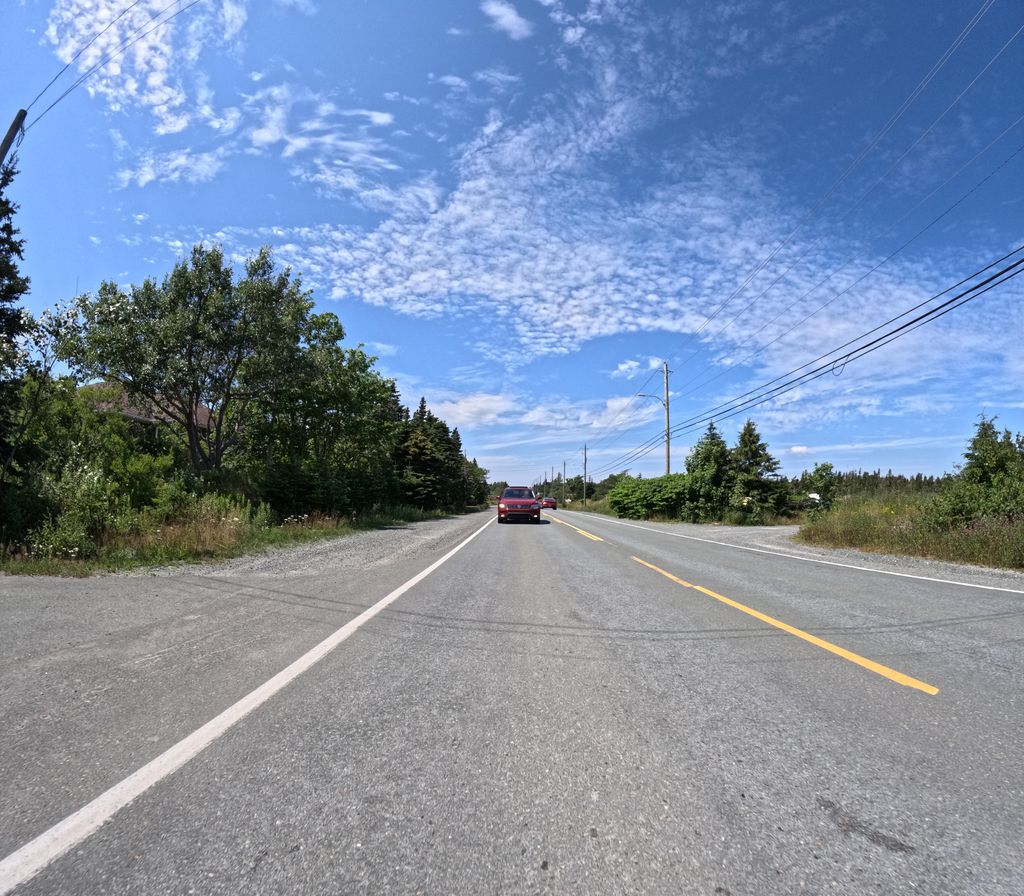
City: st_johns